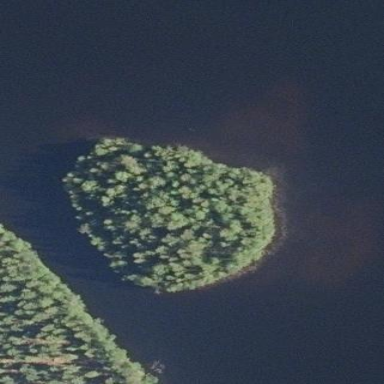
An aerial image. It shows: Islet.